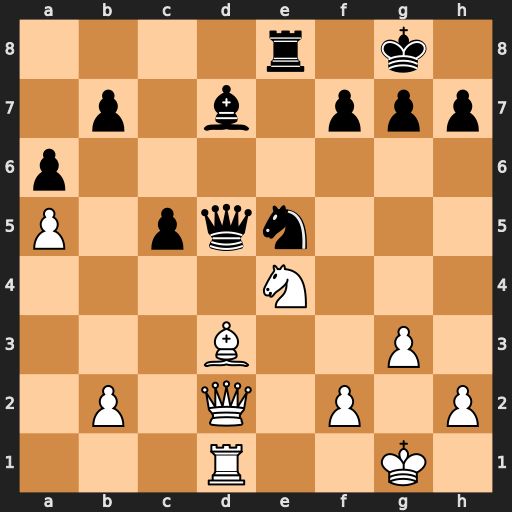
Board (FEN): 4r1k1/1p1b1ppp/p7/P1pqn3/4N3/3B2P1/1P1Q1P1P/3R2K1
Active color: w
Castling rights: -
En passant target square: -
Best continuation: Nf6+ gxf6 Bxh7+ Kxh7 Qxd5